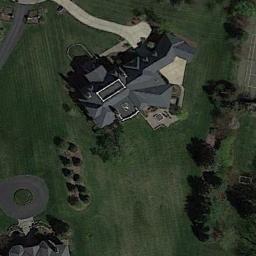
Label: sparse_residential